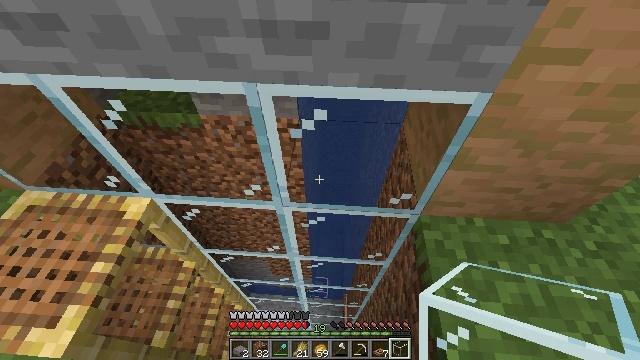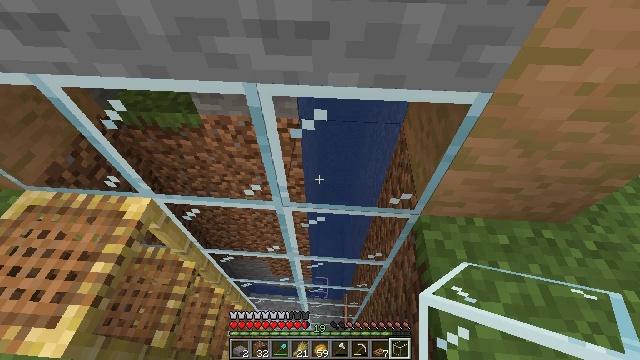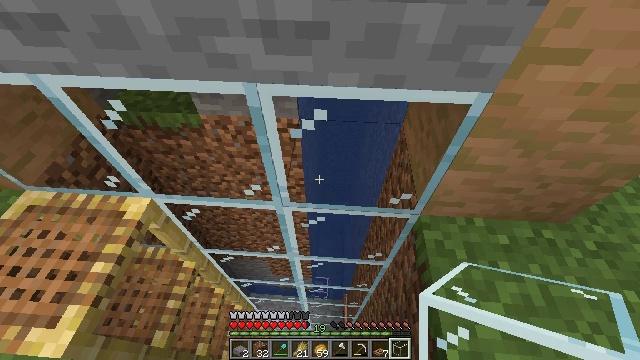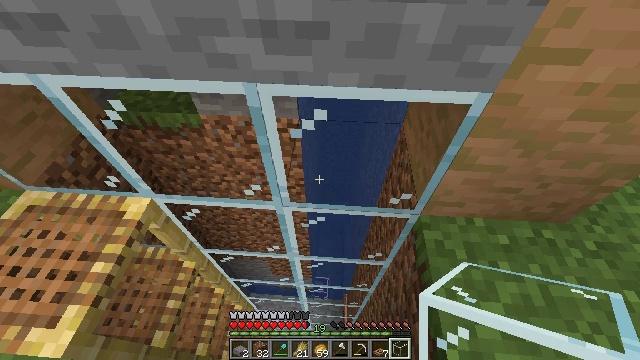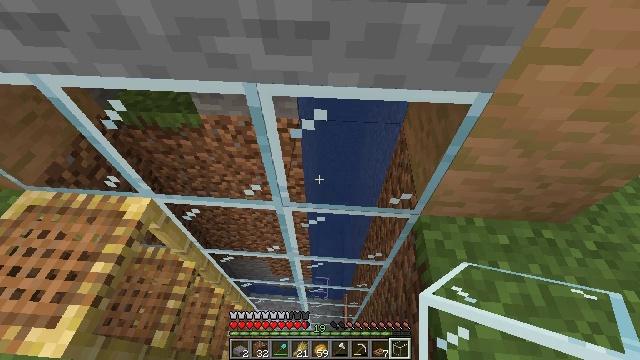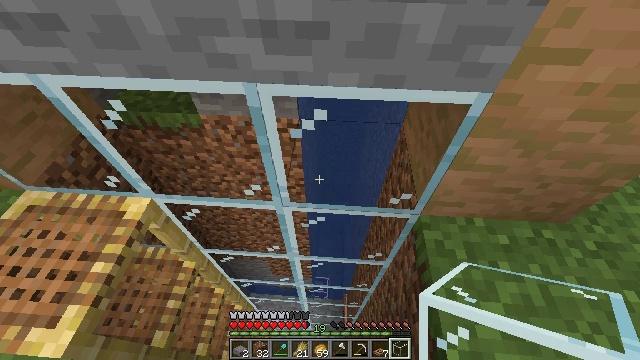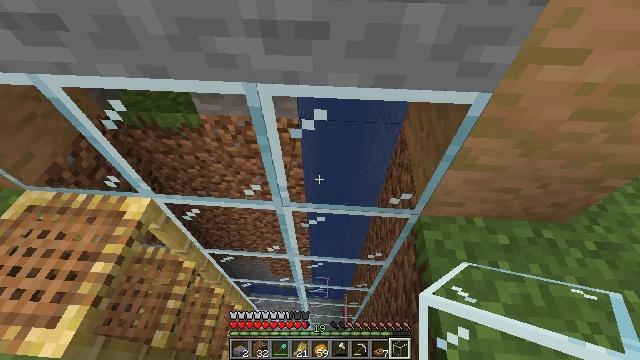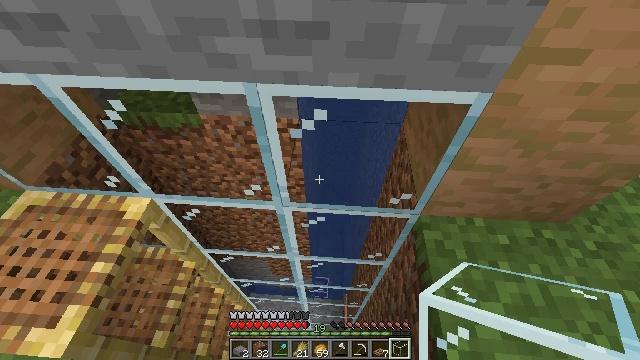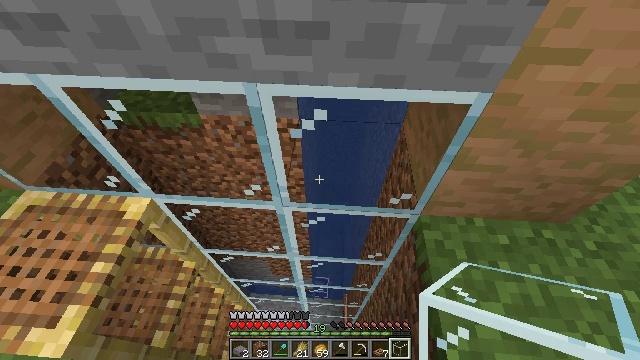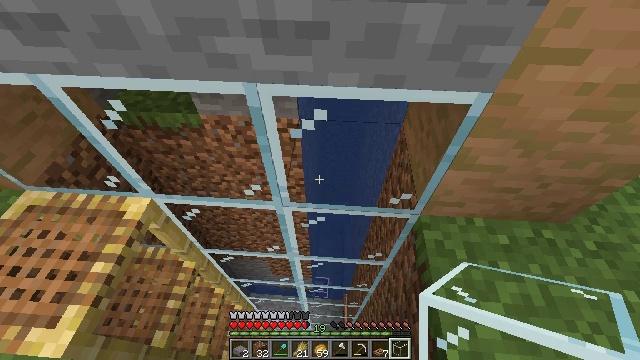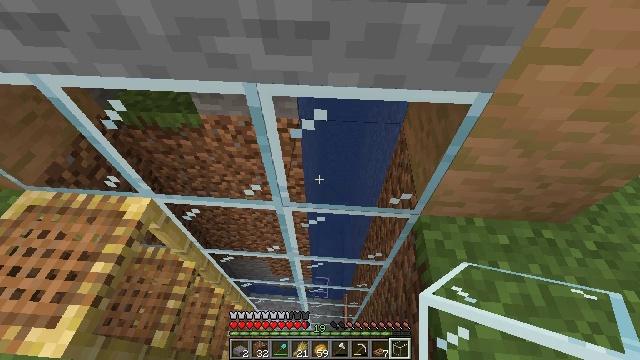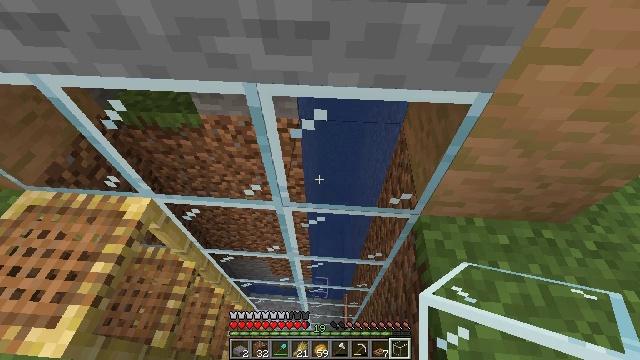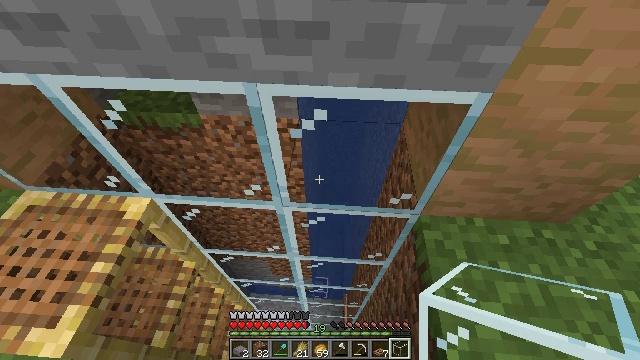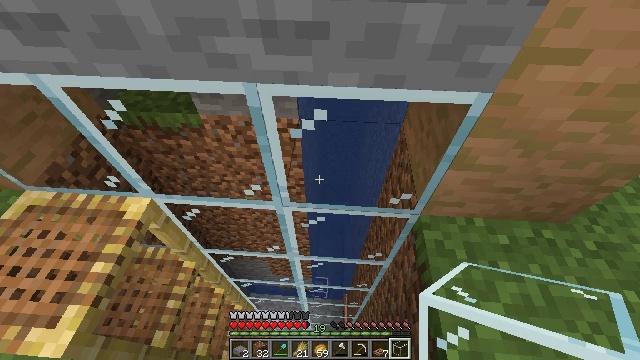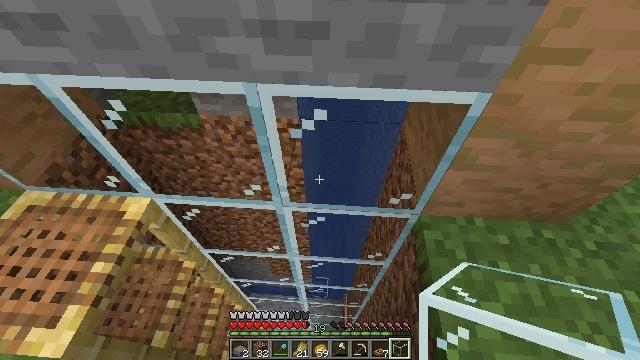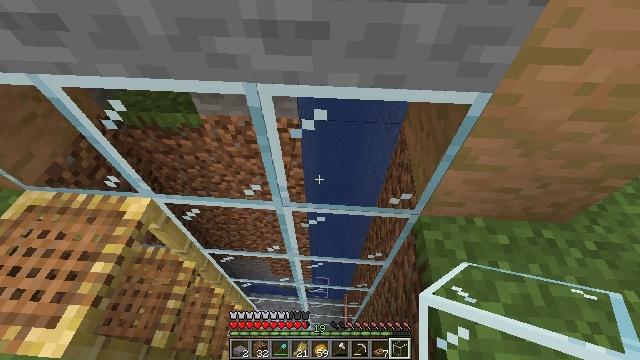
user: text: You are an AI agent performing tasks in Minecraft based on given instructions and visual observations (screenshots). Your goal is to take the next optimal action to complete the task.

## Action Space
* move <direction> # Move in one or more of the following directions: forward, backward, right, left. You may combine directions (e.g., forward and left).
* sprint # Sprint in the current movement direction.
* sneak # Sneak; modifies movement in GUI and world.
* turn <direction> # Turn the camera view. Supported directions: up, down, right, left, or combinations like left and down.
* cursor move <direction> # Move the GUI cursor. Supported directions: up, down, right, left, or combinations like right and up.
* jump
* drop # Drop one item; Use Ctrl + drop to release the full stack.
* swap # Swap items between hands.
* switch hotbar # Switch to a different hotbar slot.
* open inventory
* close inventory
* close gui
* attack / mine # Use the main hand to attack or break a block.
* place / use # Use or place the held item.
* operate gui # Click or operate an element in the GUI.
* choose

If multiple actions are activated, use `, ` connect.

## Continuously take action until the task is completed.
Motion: motion action
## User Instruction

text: Craft a jungle sign with the crafting table and materials.
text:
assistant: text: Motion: no_op
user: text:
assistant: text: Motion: no_op
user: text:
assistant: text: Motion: no_op
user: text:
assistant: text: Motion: no_op
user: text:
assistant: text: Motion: no_op
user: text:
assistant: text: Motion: no_op
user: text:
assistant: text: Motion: no_op
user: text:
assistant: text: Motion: no_op
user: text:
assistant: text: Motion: no_op
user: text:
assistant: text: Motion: no_op
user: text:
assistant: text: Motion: no_op
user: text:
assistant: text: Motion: no_op
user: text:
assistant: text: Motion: no_op
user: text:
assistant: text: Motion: no_op
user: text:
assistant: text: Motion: no_op
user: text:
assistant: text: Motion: no_op
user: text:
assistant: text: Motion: no_op
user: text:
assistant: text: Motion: no_op
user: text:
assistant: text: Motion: no_op
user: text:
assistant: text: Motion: no_op
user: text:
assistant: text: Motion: no_op
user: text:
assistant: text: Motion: no_op
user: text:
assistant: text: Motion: no_op
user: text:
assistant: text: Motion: no_op
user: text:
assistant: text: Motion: no_op
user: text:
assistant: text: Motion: no_op
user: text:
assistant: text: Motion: no_op
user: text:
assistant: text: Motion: no_op
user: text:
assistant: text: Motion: no_op
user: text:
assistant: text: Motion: no_op